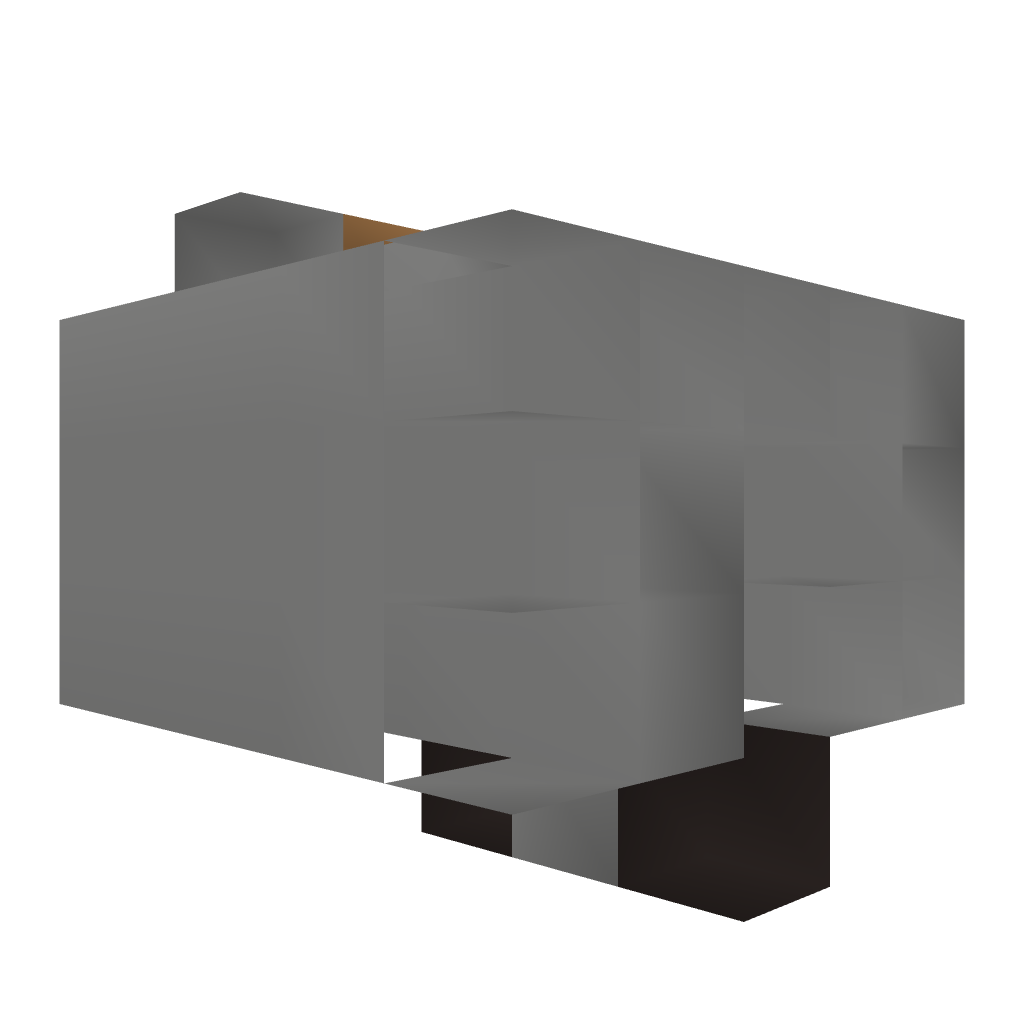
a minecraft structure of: Betting Machine